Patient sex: M
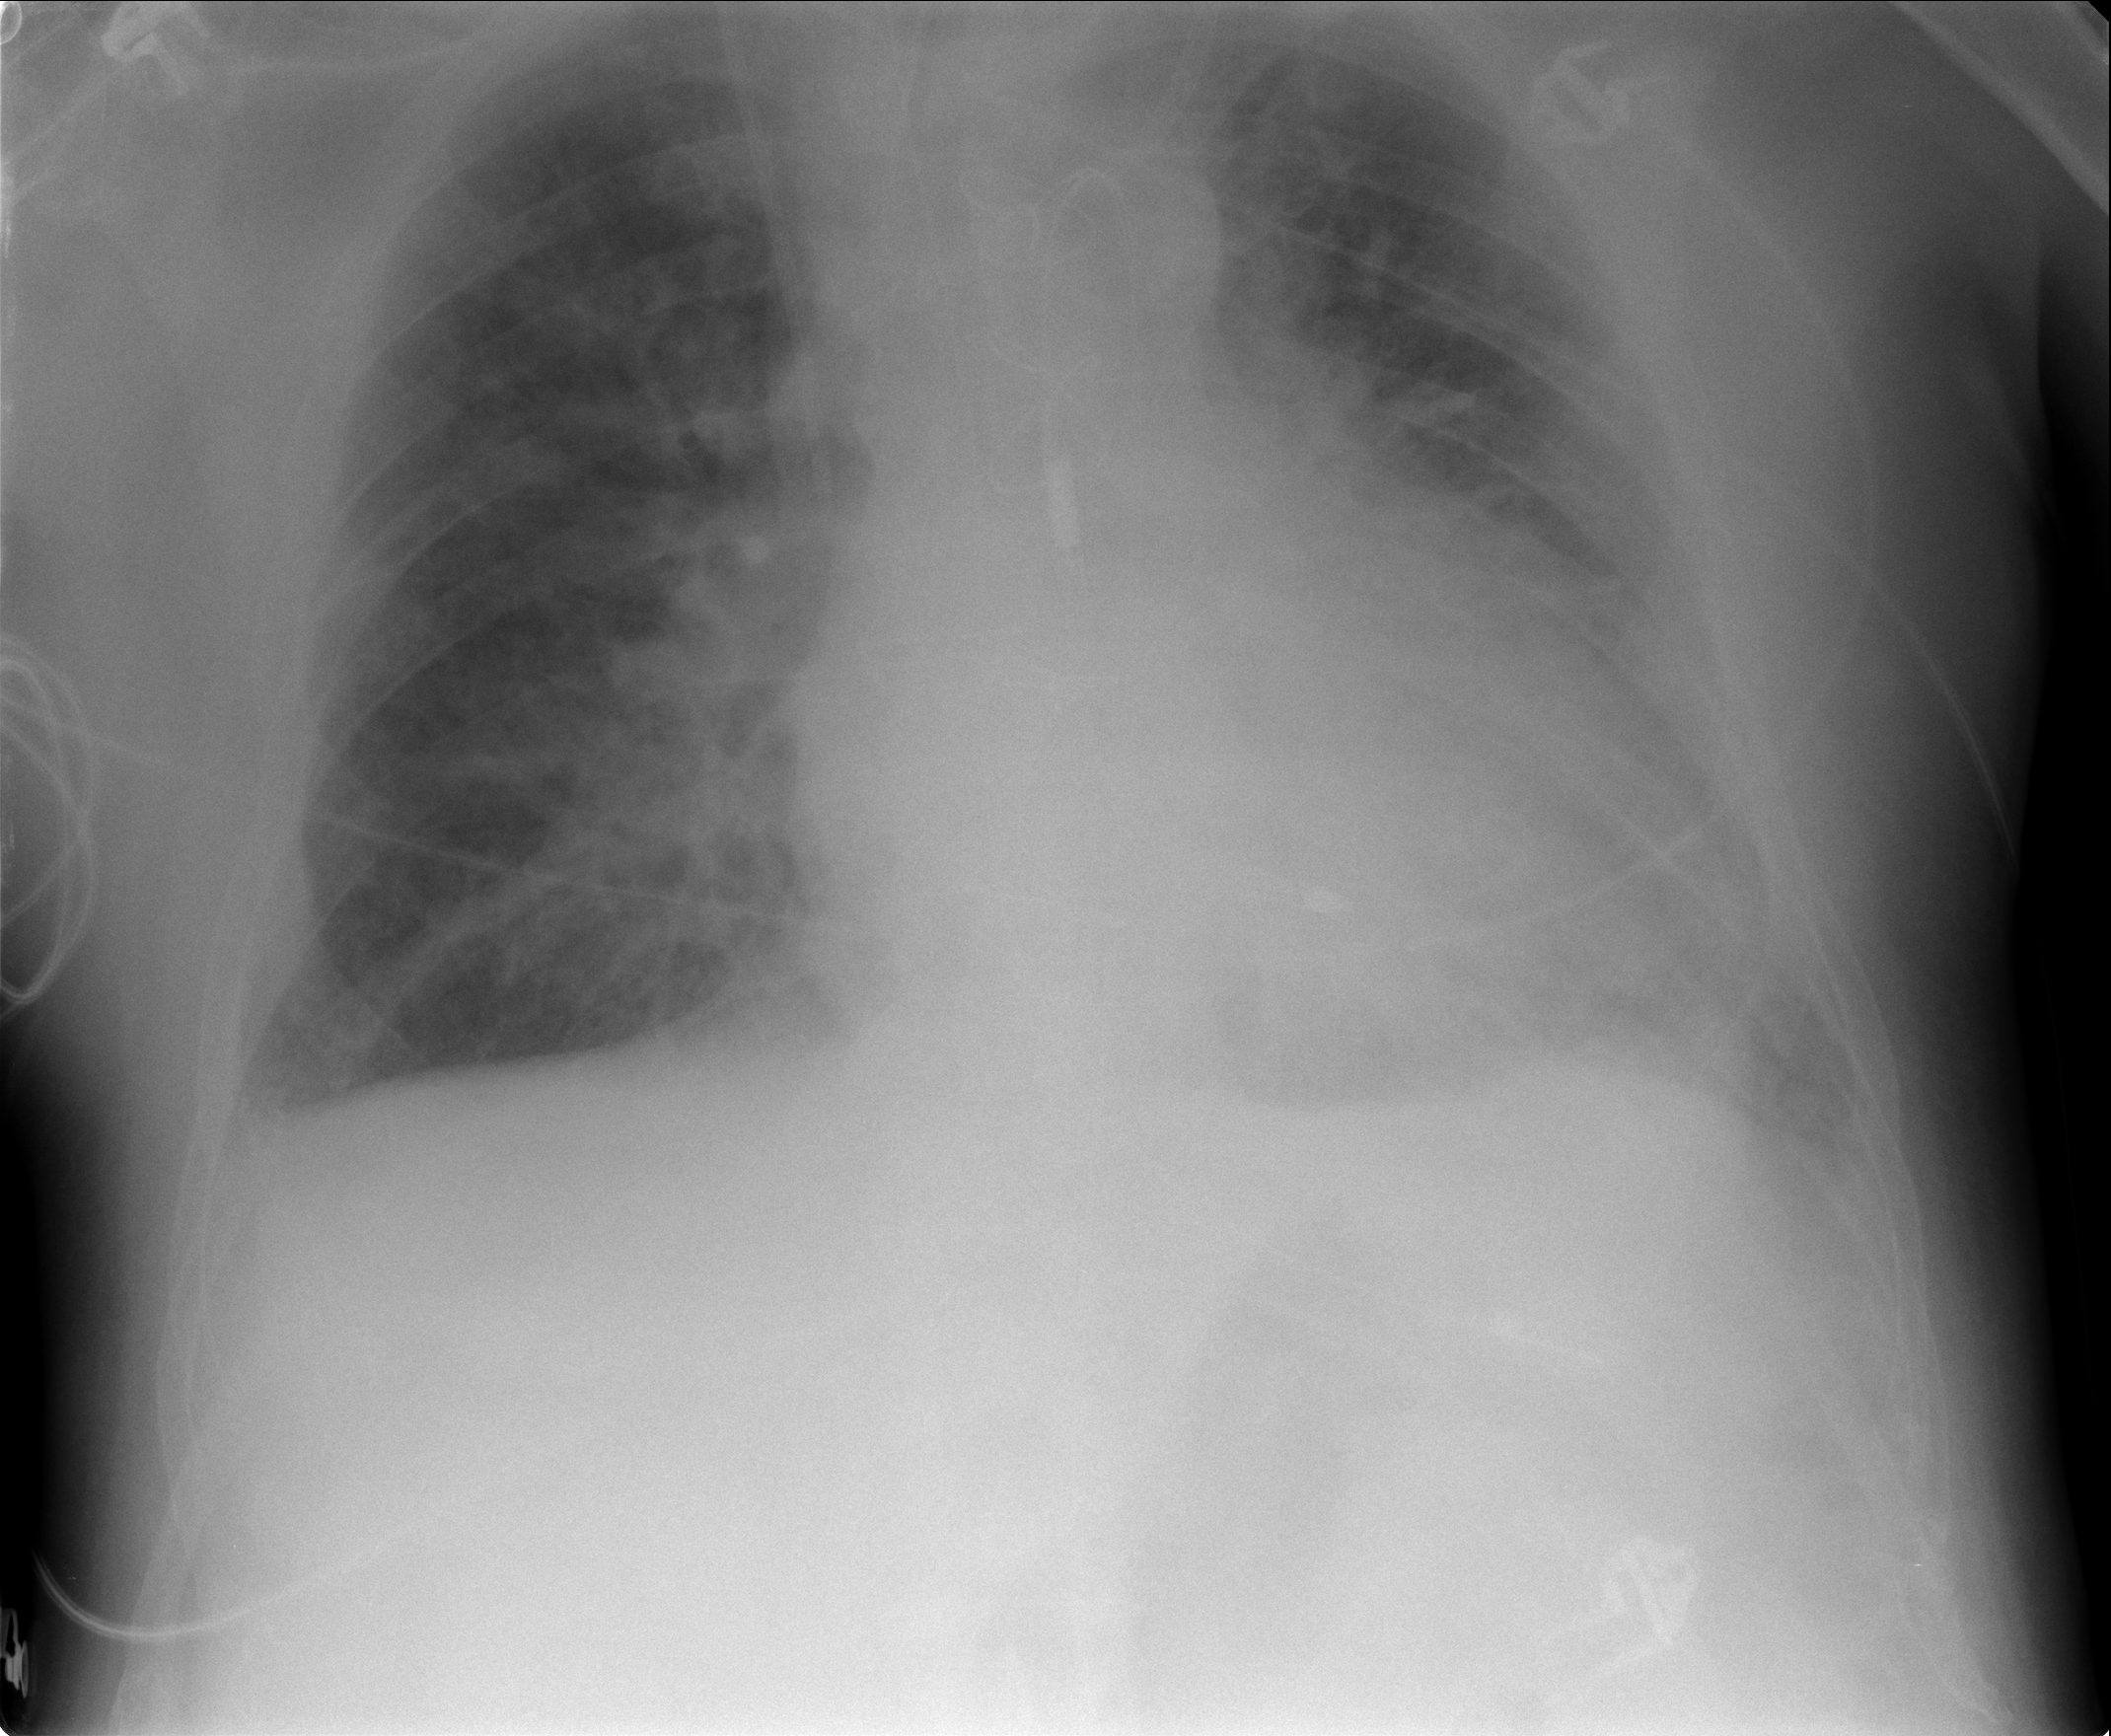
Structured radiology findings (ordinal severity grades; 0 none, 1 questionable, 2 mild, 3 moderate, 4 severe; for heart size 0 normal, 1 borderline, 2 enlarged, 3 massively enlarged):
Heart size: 2
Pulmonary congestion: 3
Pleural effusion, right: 0
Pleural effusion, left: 2
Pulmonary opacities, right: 0
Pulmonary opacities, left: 0
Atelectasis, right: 0
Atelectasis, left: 0